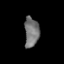
Tissue: lung
Cell type: T cells
Senescence score: 0.1896
Nuclear area (px): 424
Mean DAPI intensity: 117.625